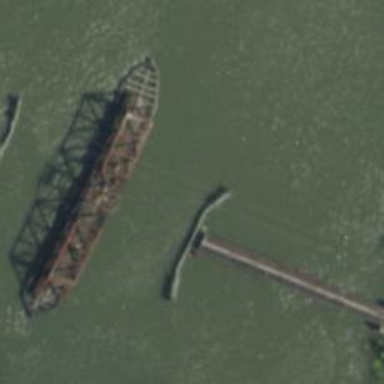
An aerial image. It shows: Abandoned railway crossing swingable movable bridge.